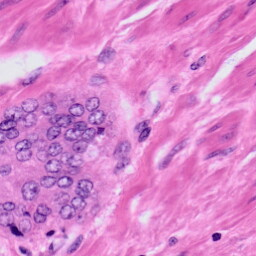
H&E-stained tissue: Prostate